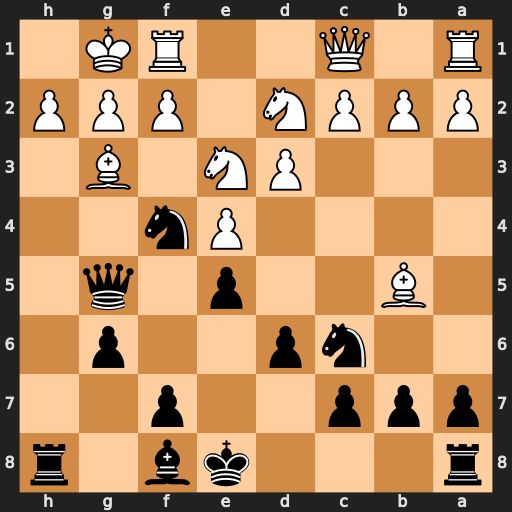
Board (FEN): r3kb1r/ppp2p2/2np2p1/1B2p1q1/4Pn2/3PN1B1/PPPN1PPP/R1Q2RK1
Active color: b
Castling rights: kq
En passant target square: -
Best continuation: Ne2+ Kh1 Nxc1